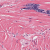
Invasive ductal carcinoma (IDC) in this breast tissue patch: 1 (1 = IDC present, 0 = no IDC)